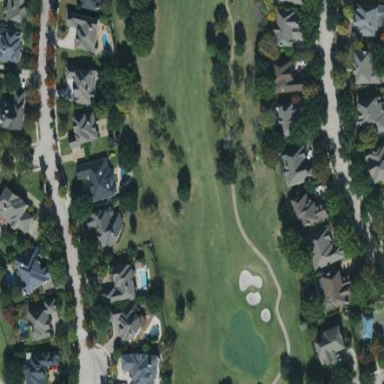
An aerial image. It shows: Grassy area designated as golf fairway.